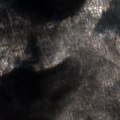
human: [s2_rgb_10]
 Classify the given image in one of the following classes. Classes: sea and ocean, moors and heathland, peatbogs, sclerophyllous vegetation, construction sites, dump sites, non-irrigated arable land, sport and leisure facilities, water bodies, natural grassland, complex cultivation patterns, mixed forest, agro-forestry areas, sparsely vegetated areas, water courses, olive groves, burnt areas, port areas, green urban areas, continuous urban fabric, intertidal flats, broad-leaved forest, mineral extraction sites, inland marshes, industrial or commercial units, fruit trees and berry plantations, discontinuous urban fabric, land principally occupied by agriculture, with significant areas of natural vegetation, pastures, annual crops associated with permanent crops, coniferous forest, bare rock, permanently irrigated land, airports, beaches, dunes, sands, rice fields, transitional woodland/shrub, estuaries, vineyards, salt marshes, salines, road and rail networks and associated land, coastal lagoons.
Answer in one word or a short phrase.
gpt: broad-leaved forest